Aerial crown-view tile of a tropical tree (Barro Colorado Island, Panama), acquired 20250915:
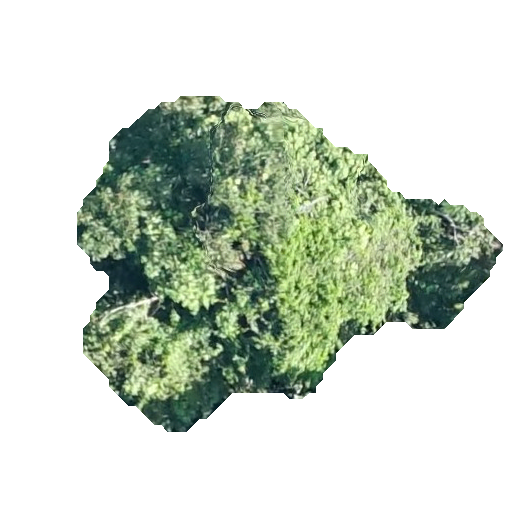
Species: Dipteryx oleifera
GBIF accepted scientific name: Dipteryx oleifera
Crown area: 129.263 m²